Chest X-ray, PA view. Patient: 39 years old, sex F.
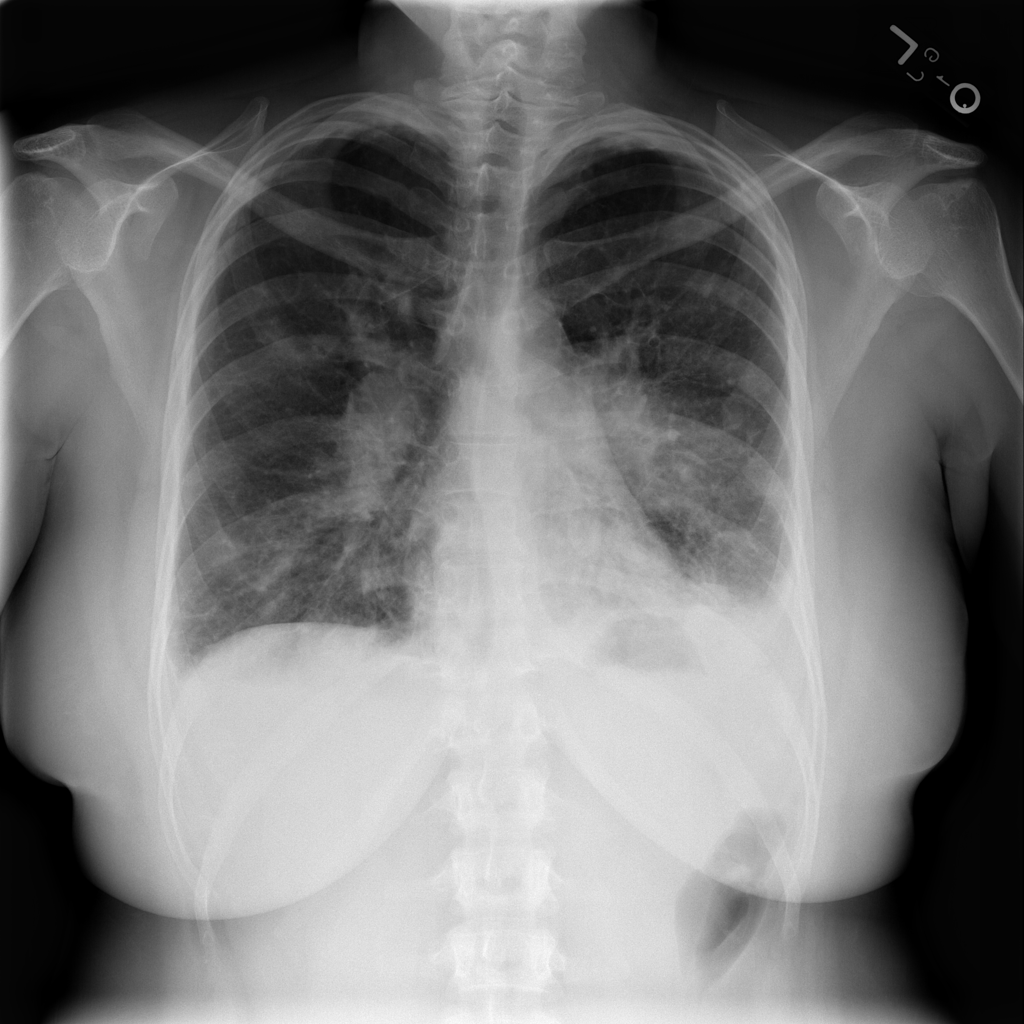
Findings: Effusion